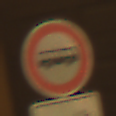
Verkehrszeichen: VerbotKraftomnibusse
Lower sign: ZeitangabenMitBeschraenkungAufWochentage8
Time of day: Night
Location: Outdoor (Urban)
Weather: Clear
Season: NotSpecified
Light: Artificial